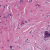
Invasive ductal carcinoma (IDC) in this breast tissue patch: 0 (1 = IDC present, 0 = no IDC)